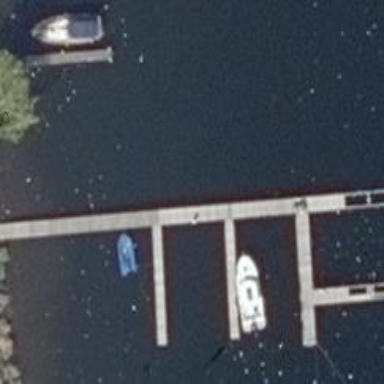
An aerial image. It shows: Man-made pier.